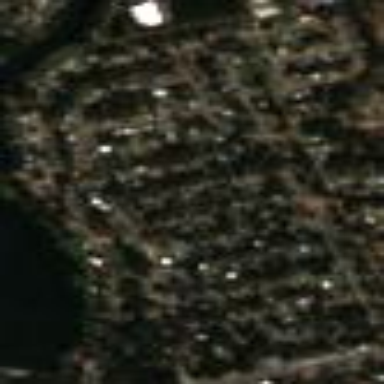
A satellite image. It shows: Single-family residential area.